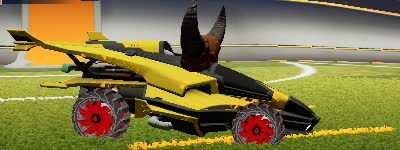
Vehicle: aftershock